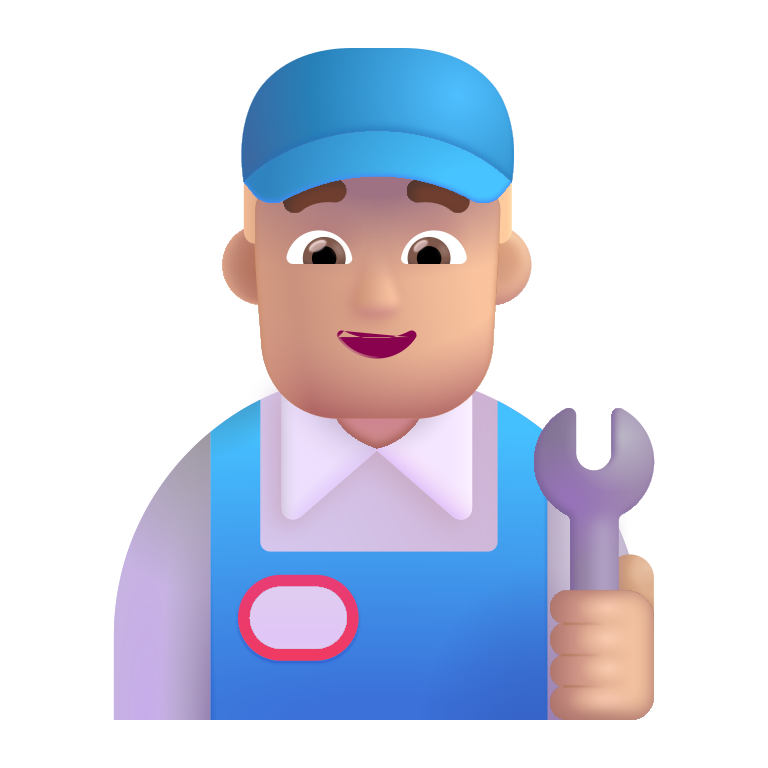
man mechanic color  light